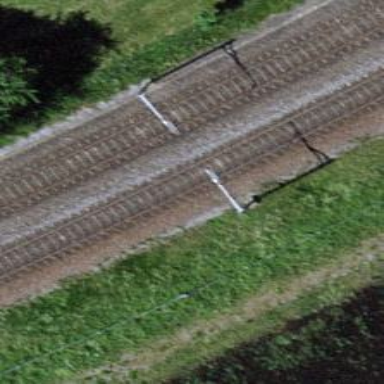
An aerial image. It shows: Railway track with contact line for electrification.